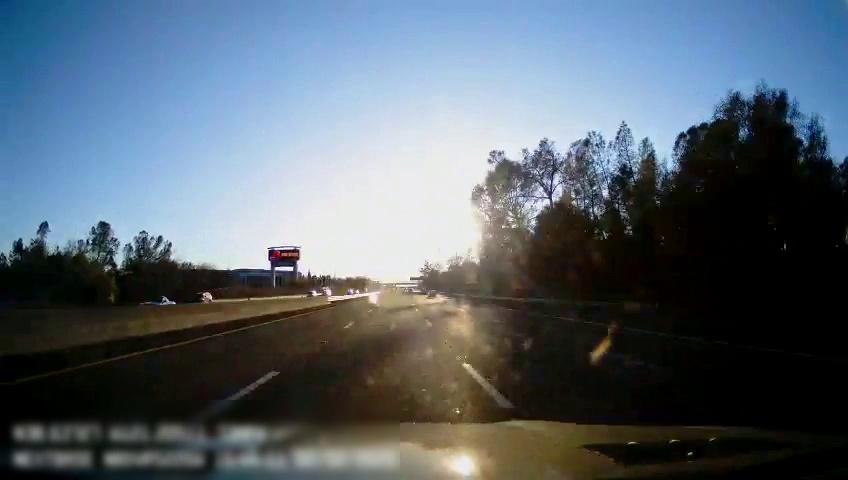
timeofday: Day
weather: Sunny
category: Drivable Space
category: Vehicles | Car
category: Vehicles | SUV
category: Vehicles | SUV
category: Vehicles | SUV
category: Lanes | Alternate Lane
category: Lanes | Alternate Lane
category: Lanes | Current Lane
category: Lanes | Current Lane
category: Lanes | Alternate Lane
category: Traffic | Signs